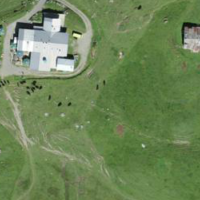
EUNIS habitat code: 23
Species observed at this site:
Corvus corone
Oenanthe oenanthe
Lophophanes cristatus
Linaria cannabina
Anthus spinoletta
Dendrocopos major
Pyrrhula pyrrhula
Montifringilla nivalis
Turdus viscivorus
Fringilla coelebs
Buteo buteo
Prunella collaris
Turdus torquatus
Lagopus muta
Phylloscopus collybita
Carduelis citrinella
Pica pica
Phoenicurus ochruros
Nucifraga caryocatactes
Pyrrhocorax graculus
Falco tinnunculus
Corvus corax
Motacilla alba
Periparus ater